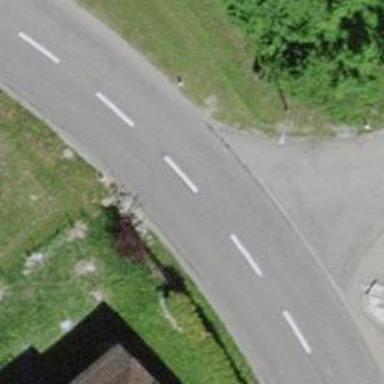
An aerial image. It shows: Tertiary road with asphalt surface and lane markings.